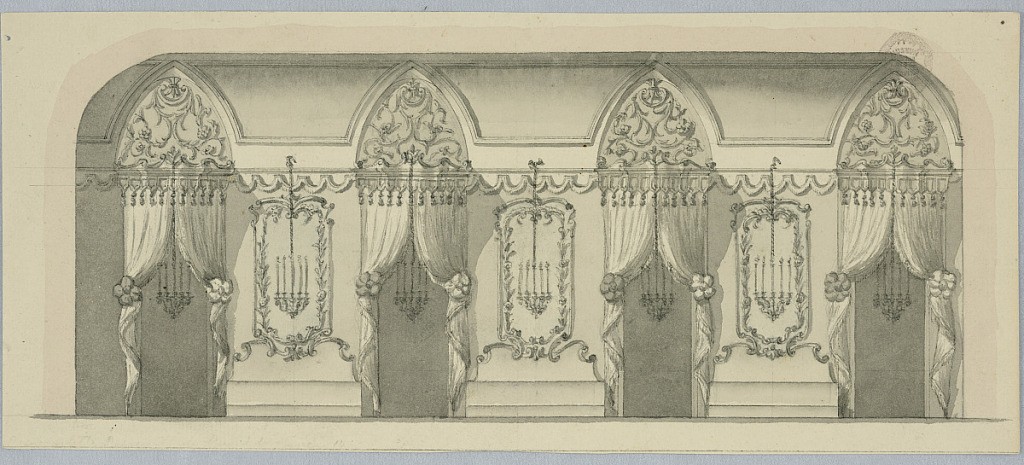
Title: Elevation of a Salon
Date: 18th century
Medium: Pen and ink, brush and wash on paper
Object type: Drawing
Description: View of a domed room. At center, an archway topped with an eagle and pediments. Flanking this are fluted pilasters and door with oval overdoor panels. Ceiling above divided into panels separated with festoons. Between each window, a mirror and a four branch candelabra.